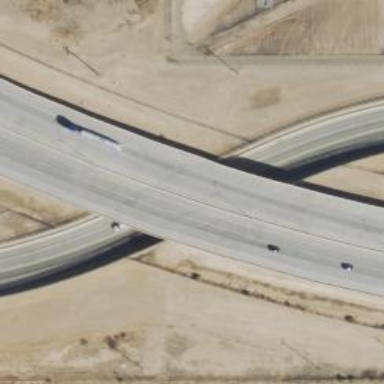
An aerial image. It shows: Motorway bridge.